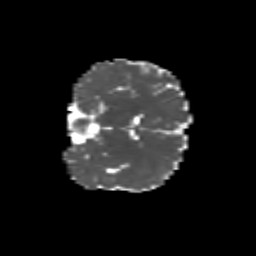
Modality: MD
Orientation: coronal
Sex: female
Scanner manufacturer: siemens
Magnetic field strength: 3 T
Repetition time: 5 s
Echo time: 0.071 s